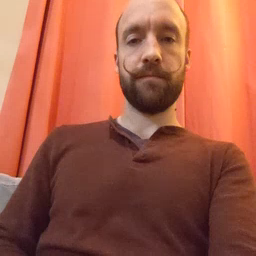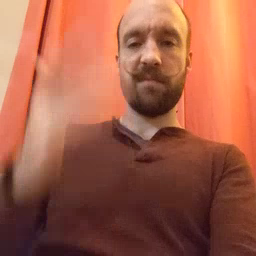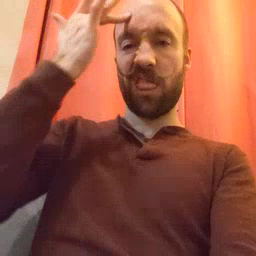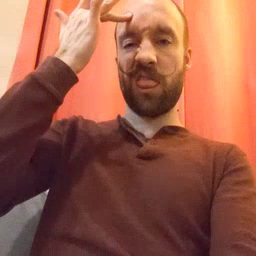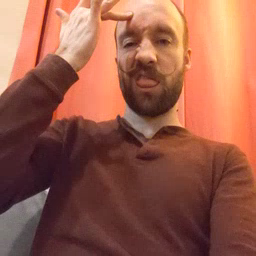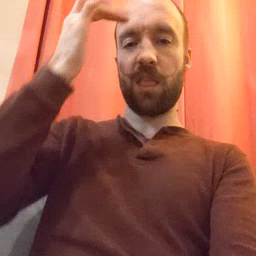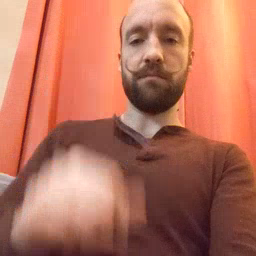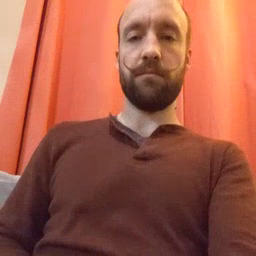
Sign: sick